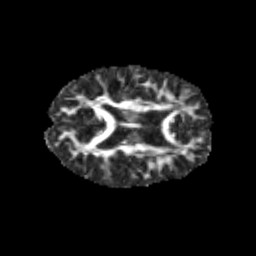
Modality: FA
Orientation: axial
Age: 10
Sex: male
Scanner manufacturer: siemens
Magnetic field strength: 3 T
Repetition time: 3.8 s
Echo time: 0.07 s